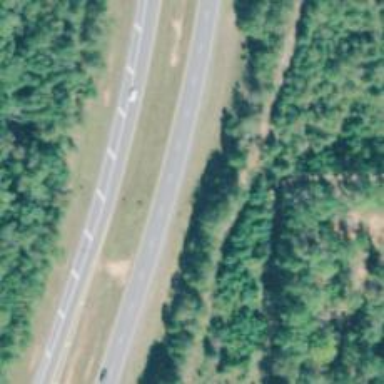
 surfaced with asphalt. It is classified as trunk highway."